Question:
How to solve this error?
Check the image in description and tell me.
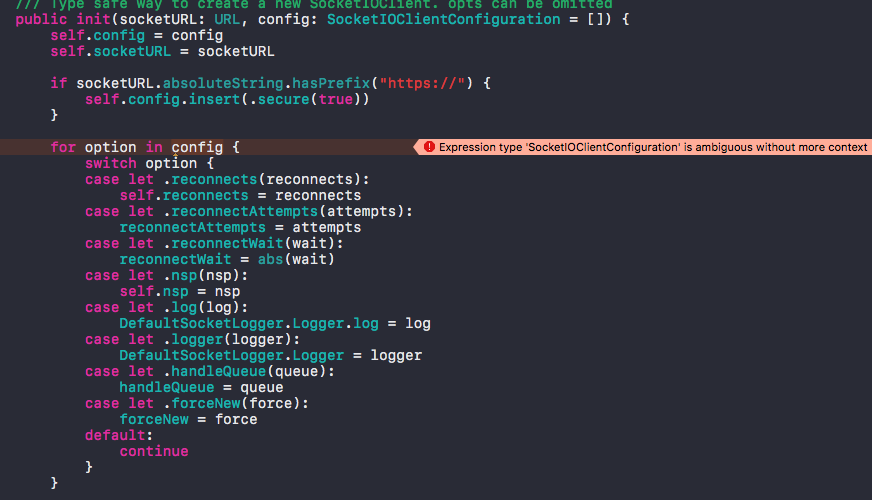
Answer: I think you have 2 config variables accessible here, so write 'self.config' instead and it will work fine.